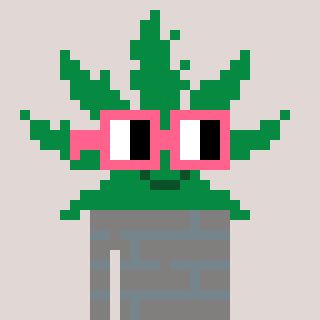
a pixel art character with square pink glasses, a weed-shaped head and a bluegrey-colored body on a warm background